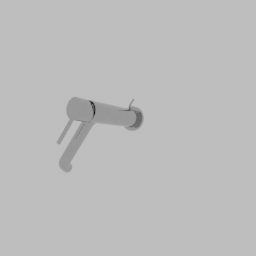
Label: appliances